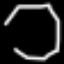
Label: octagon